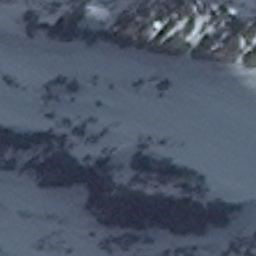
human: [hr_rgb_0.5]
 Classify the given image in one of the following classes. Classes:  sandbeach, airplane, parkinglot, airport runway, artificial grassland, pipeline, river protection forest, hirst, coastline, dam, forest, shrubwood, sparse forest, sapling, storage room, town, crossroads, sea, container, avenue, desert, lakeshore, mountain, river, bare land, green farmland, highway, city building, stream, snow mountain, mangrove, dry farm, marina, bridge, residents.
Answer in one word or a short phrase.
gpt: snow mountain